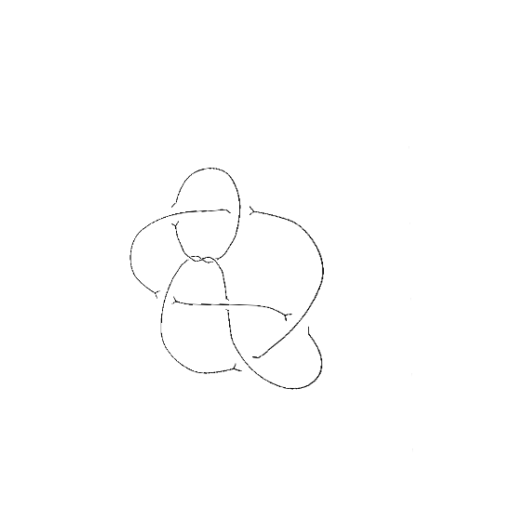
Crossing number: 9